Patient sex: M
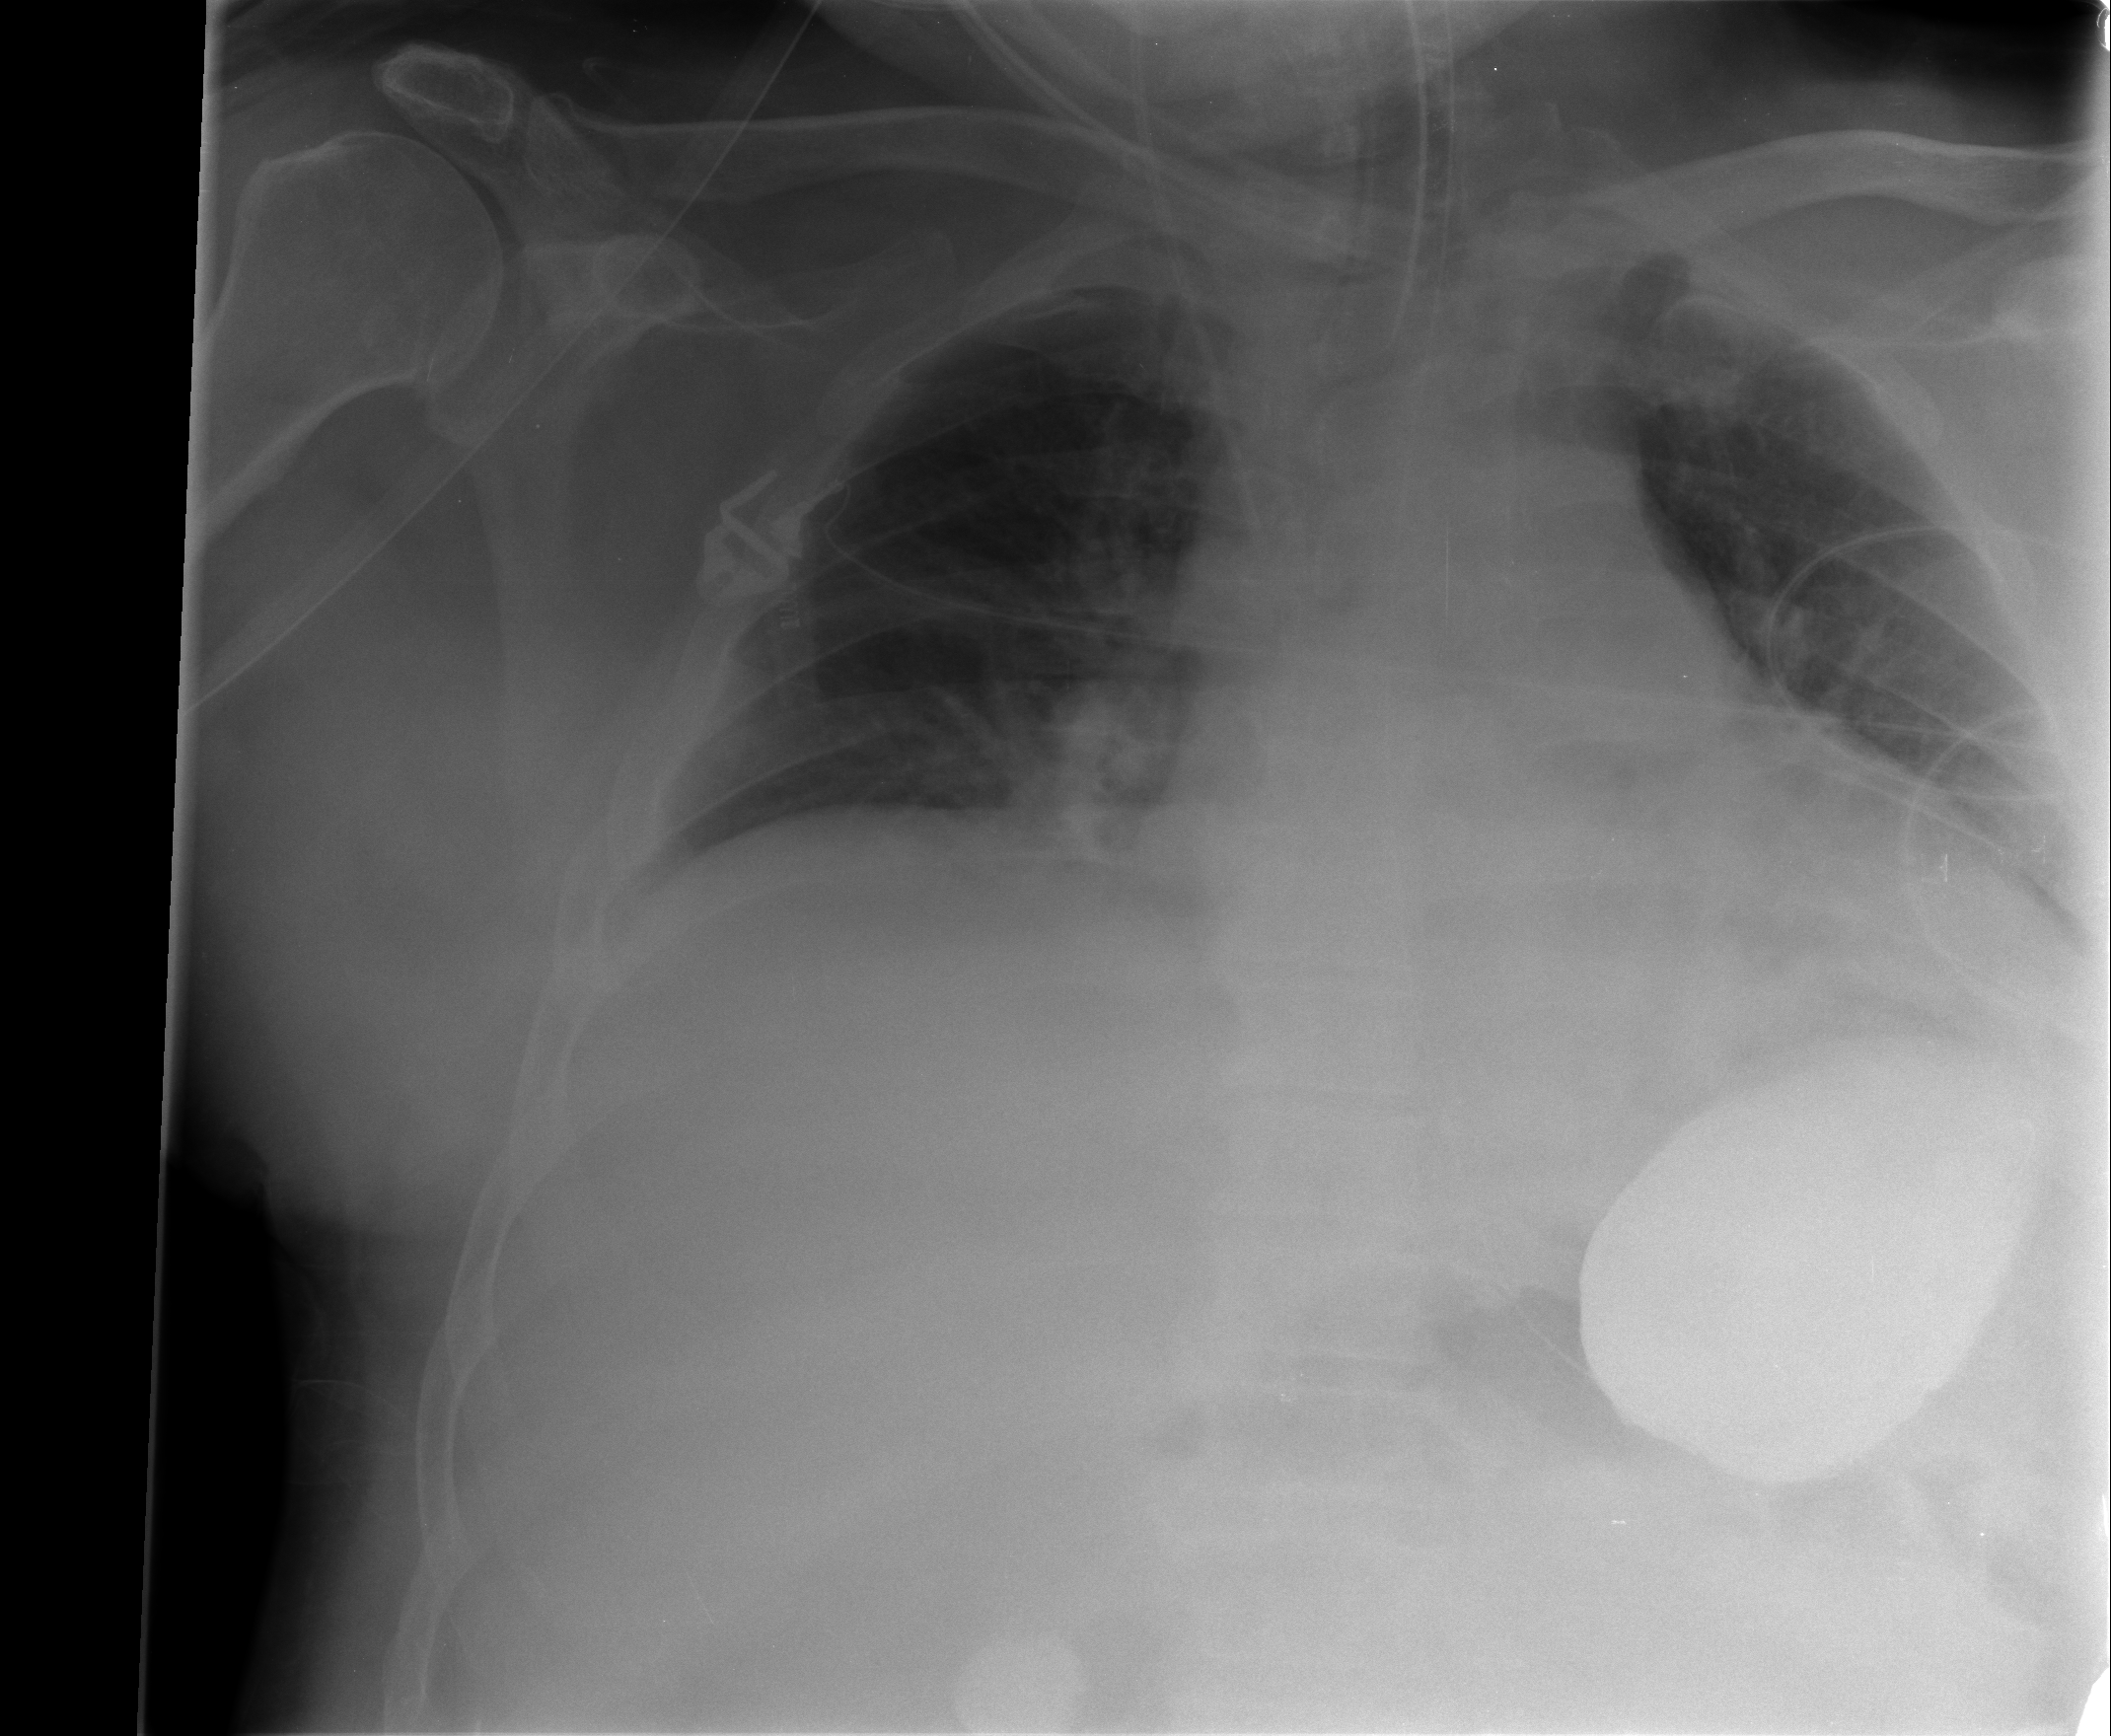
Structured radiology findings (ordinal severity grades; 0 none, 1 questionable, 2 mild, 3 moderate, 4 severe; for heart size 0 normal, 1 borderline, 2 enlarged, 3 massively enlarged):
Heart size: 0
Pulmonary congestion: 0
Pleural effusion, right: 0
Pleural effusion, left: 0
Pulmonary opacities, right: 0
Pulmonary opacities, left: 0
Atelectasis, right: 2
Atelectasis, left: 2